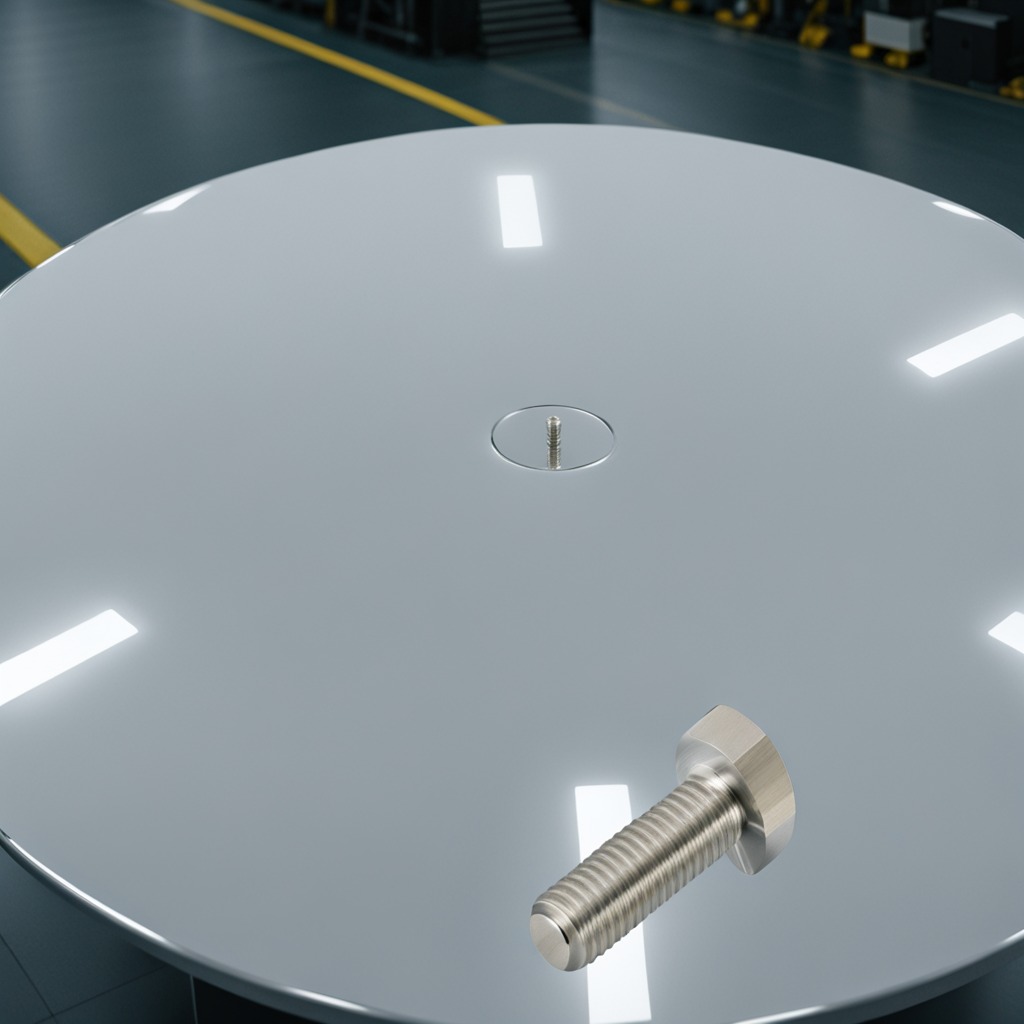
A metal screw is lying on the table.